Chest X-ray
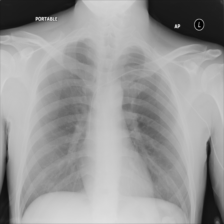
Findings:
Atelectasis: negative
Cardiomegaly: negative
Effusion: negative
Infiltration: negative
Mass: negative
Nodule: negative
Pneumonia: negative
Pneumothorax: negative
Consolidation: negative
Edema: negative
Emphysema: negative
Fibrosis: negative
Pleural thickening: negative
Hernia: negative